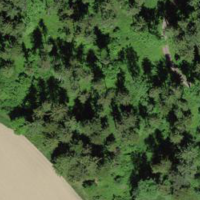
EUNIS habitat code: 43
Species observed at this site:
Corylus avellana